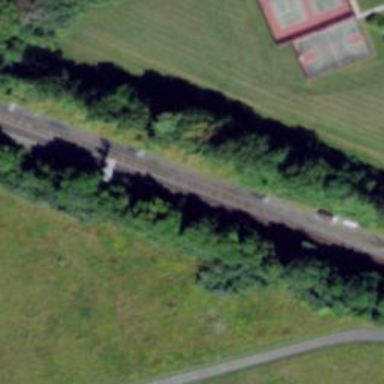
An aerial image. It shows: Railway signal.